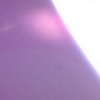
Label: sunburn